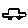
Label: car